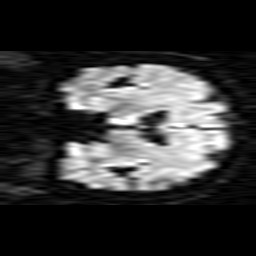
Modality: TRACE
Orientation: coronal
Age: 72
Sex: male
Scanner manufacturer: philips
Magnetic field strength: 1.5 T
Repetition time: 4.788 s
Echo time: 0.07764 s